Interaction volume radius: 5 \u00c5
Interaction volume height: 15 \u00c5
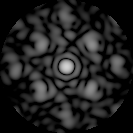
Disorder parameter: 0.4529